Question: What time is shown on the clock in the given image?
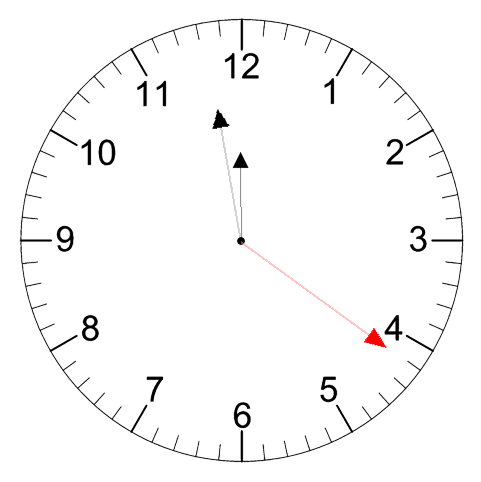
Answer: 11:58:21